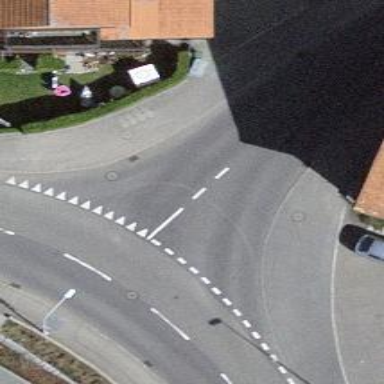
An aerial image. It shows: Road with "give way" sign.